Question: I would like the gray dots not appear at all inside open circle symbols when I use plt.errorbars. I found a similar question but it uses ggplot.
<URL>
I would like to stick with pyplot unless there is no option. My code is the following. Thanks in advance.
'''
import numpy as np
import matplotlib.pyplot as plt
x = np.arange(0,5,0.1)
y = np.sin(x)
yerr = np.random.randint(2,size=len(x))
plt.errorbar(x,y,yerr=yerr, color='gray', fmt='.', zorder=1)
plt.plot(x,y,'ro', mfc='none', label='My work')
plt.legend(numpoints=1)
plt.show()
'''

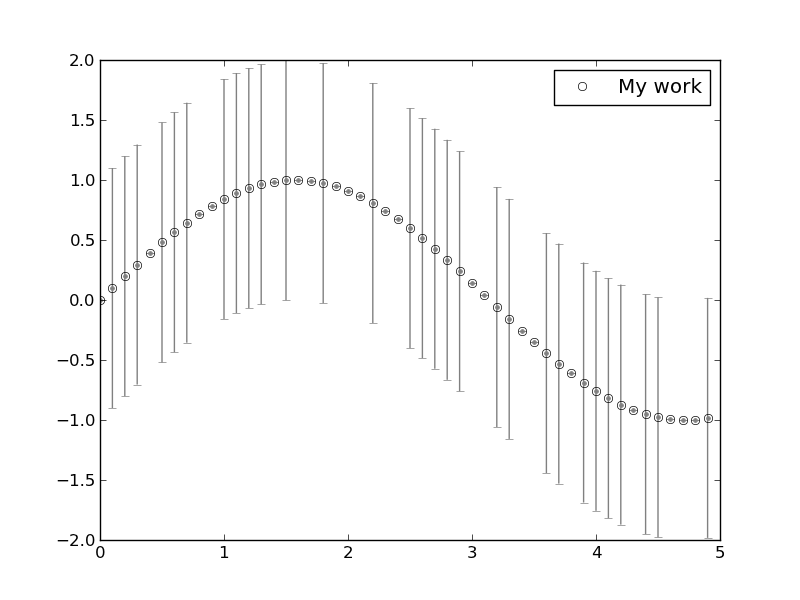
Answer: Use 'fmt='o'':
'''
plt.errorbar(x,y,yerr=yerr, color='gray', fmt='o', mfc='white', zorder=1)
'''
Include 'mfc='white'' to set background color of marrker as white.
See <URL> for other 'fmt' characters.